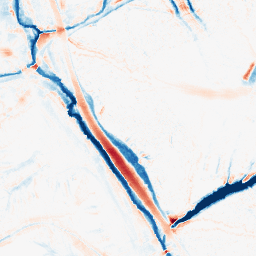
Category: morphological
Decomposition family: morphological
Decomposition parameters: operation: average
size: 10
Upsampling method: lanczos
Upsampling parameters: scale: 4
Upsampling scale: 4